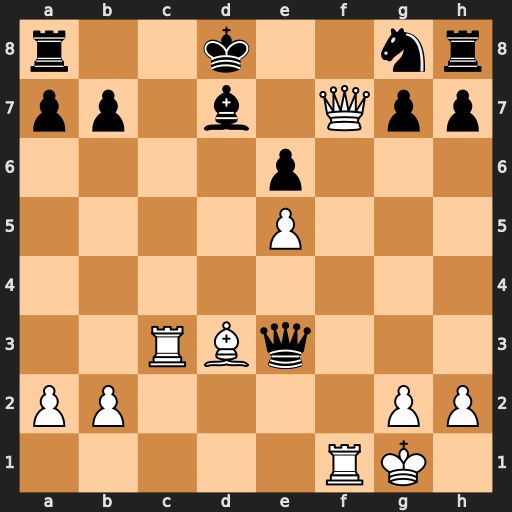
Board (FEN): r2k2nr/pp1b1Qpp/4p3/4P3/8/2RBq3/PP4PP/5RK1
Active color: w
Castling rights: -
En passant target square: -
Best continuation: Kh1 Ne7 Bb5 Qxc3 bxc3 Bxb5 Rd1+